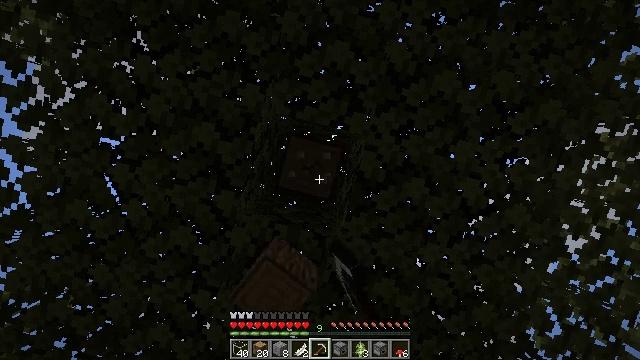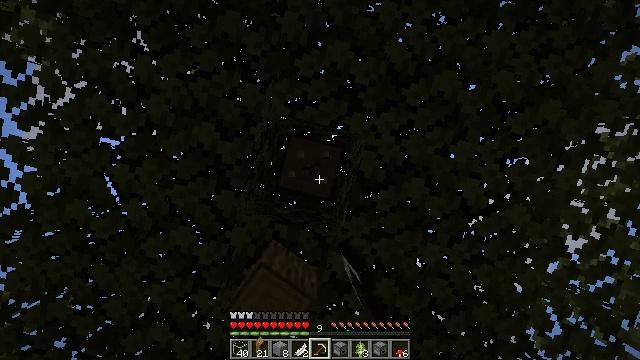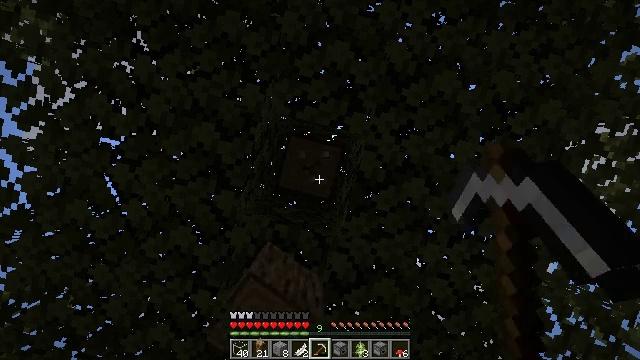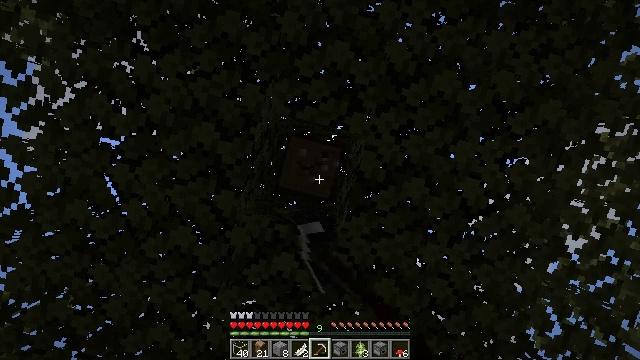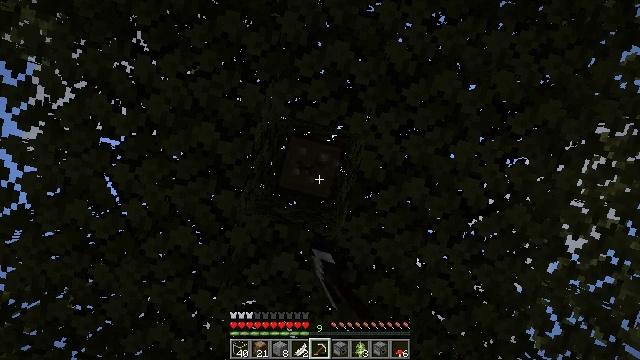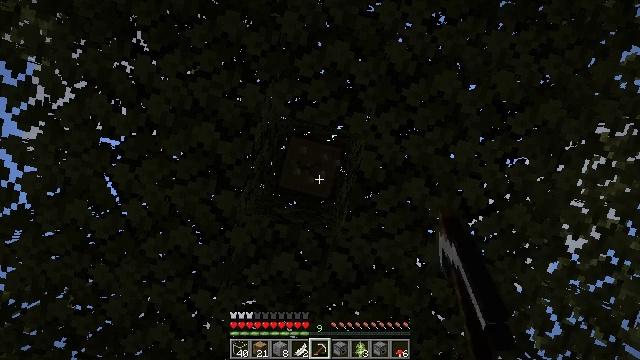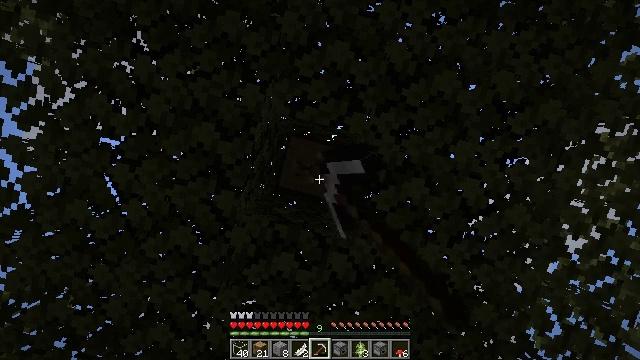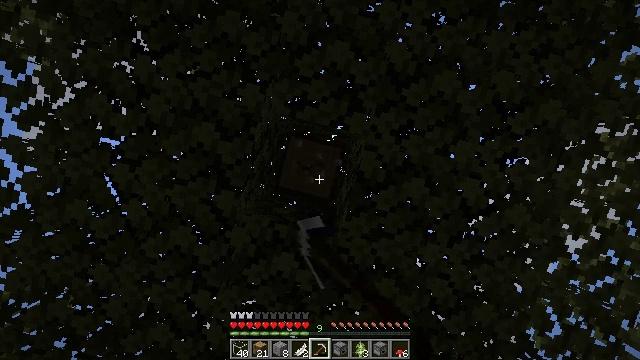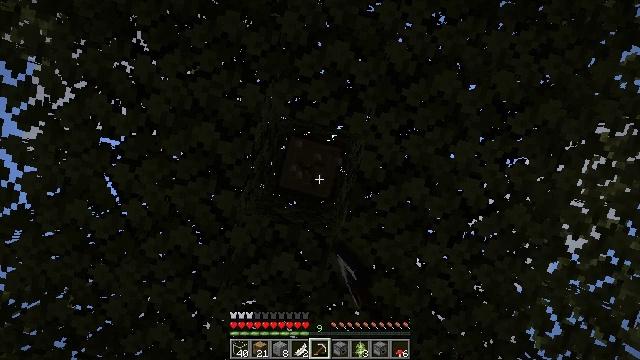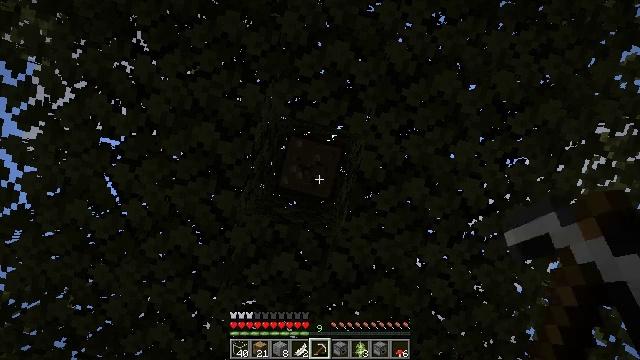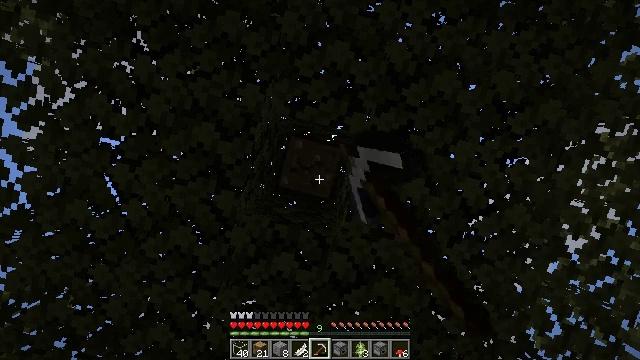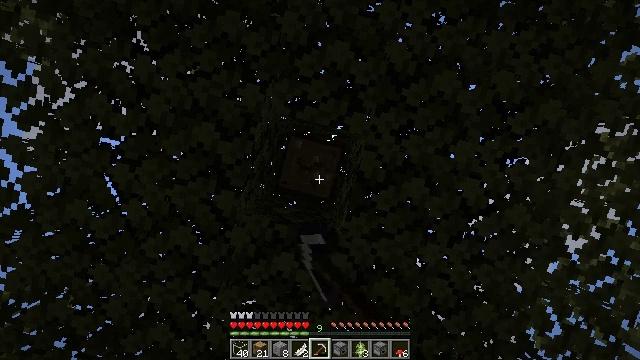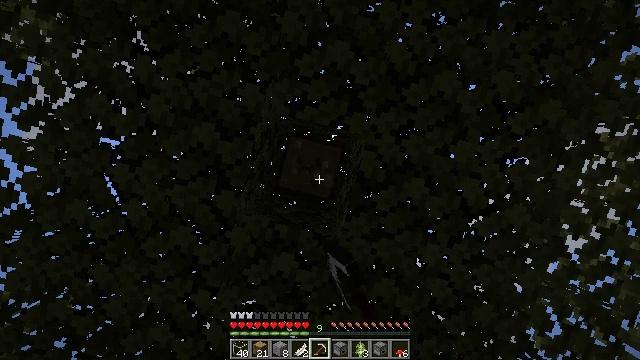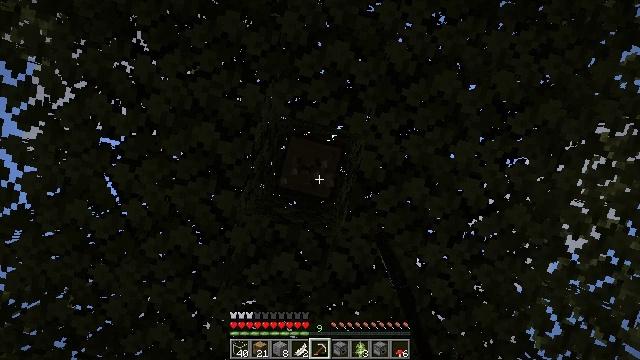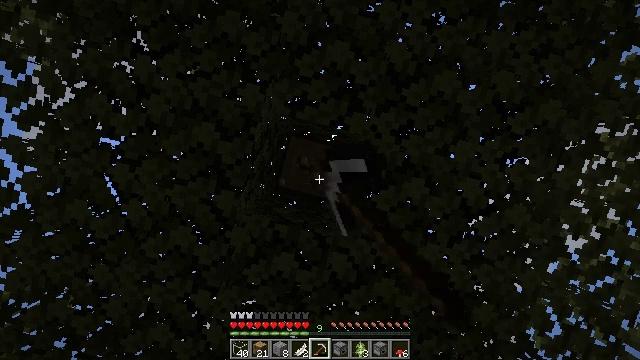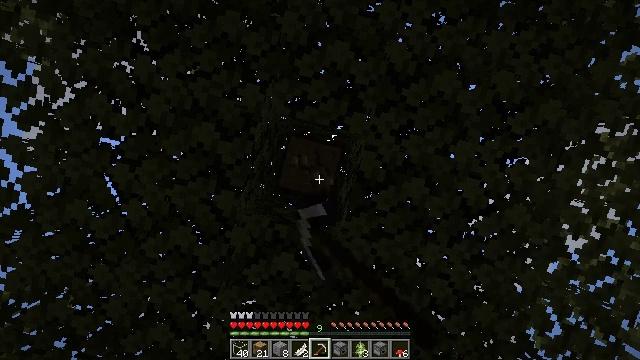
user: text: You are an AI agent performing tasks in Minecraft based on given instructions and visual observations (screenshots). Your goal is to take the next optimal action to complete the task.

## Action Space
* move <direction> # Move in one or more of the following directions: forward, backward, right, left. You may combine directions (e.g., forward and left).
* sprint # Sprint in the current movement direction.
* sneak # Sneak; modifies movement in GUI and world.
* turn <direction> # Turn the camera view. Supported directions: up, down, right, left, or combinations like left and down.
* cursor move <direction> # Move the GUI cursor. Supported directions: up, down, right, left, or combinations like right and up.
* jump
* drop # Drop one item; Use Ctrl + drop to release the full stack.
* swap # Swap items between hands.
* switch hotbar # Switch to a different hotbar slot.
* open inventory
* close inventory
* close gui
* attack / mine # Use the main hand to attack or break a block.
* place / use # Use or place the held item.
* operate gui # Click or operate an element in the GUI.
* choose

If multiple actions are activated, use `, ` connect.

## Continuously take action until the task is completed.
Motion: motion action
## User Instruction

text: Break the tree to get oak logs.
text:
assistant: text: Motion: attack / mine
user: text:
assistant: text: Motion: attack / mine
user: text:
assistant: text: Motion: attack / mine
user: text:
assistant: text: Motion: attack / mine
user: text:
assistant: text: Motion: attack / mine
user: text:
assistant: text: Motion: attack / mine
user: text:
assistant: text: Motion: attack / mine
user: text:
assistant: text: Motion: attack / mine
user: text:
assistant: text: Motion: attack / mine
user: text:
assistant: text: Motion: attack / mine
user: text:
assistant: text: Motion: attack / mine
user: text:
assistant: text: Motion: attack / mine
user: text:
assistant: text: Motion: attack / mine
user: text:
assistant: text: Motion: attack / mine
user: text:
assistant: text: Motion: attack / mine
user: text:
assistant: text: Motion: attack / mine
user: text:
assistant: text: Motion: attack / mine
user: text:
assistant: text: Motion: attack / mine
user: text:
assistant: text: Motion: attack / mine
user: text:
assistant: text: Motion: attack / mine
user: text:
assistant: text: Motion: attack / mine
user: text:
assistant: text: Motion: attack / mine
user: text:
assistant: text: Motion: attack / mine
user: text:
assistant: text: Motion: attack / mine
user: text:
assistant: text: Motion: attack / mine
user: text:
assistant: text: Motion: attack / mine
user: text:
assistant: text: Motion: attack / mine
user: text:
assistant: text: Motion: attack / mine
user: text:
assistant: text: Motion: attack / mine
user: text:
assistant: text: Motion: attack / mine